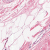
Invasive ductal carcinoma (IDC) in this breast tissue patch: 0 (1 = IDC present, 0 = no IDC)